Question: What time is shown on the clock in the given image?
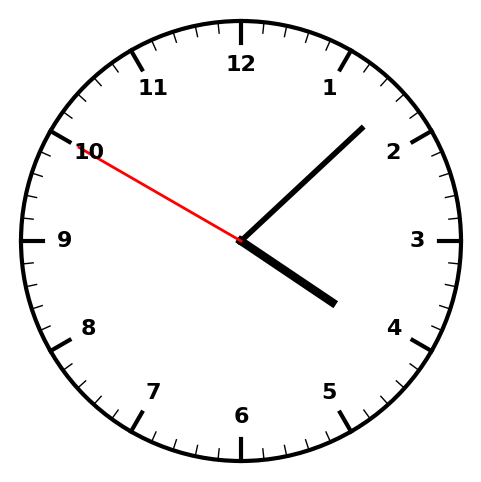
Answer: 04:07:50